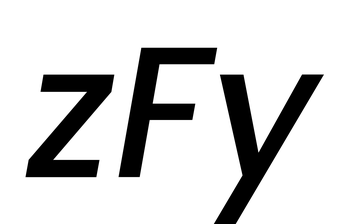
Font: Poppins-MediumItalic